Question: I have a connection string inside my 'app.config' file.
'''
<connectionStrings>
<add name="ConnString"
connectionString="Data Source=|DataDirectory|\STOCK.sdf; Persist Security Info=False;"
providerName="Microsoft.SqlServerCe.Client.3.5"/>
</connectionStrings>
'''
But I have got the following error: when accessing it:

: previously I had problem saving the data, and I changed the '.sdf' property to "Do not Copy", after that this error is happening.
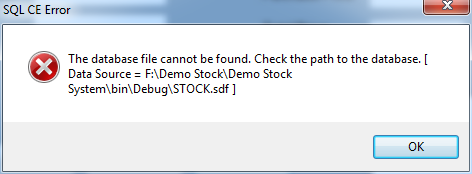
Answer: You should use Server Explorer in Visual Studio to get connection string.
Refer here: <URL>
Hope this help.